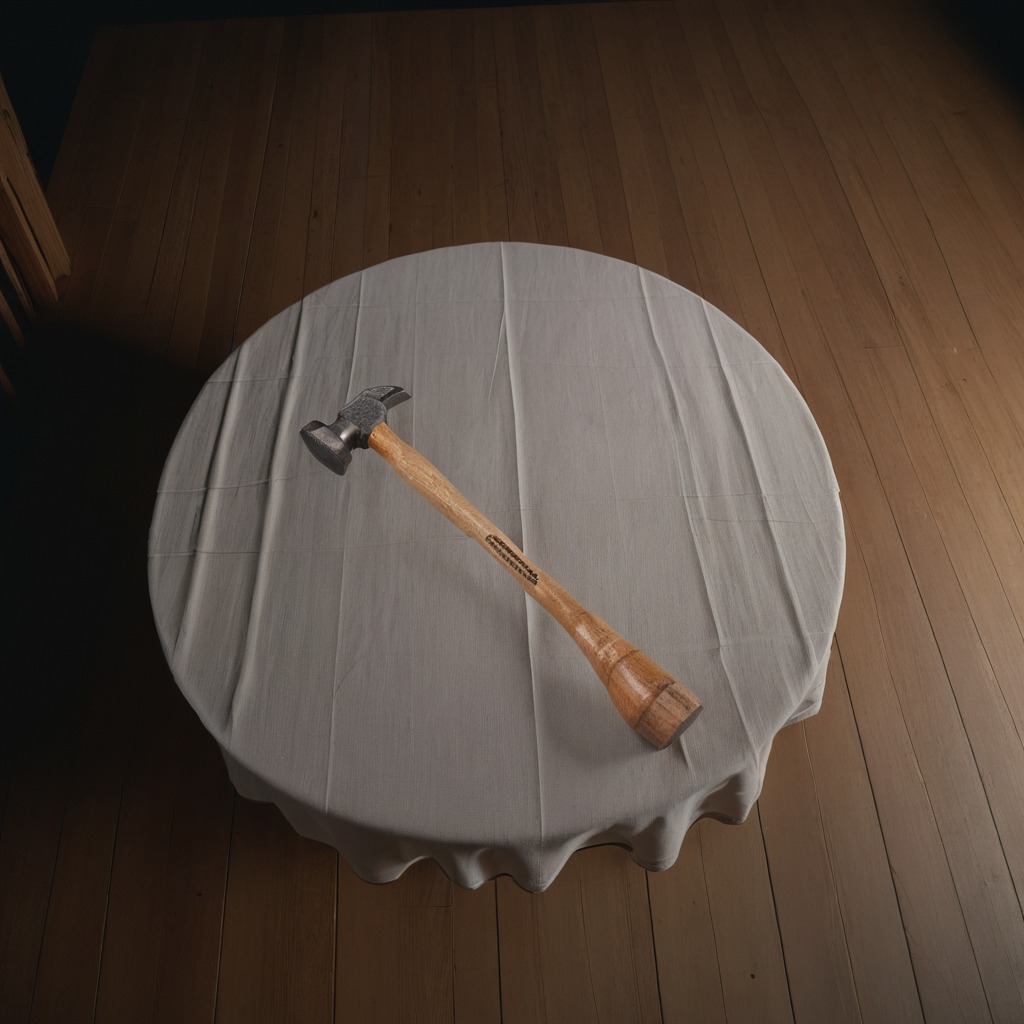
A hammer lying on a wooden table inside a workshop at night